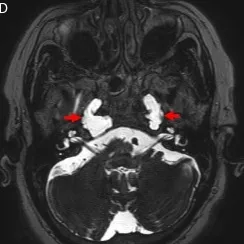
MRI of the brain; (A-D) Coronal and axial steady state sequences / FIESTA. (A-F) The images demonstrate bilateral, lytic, expansile, lobular lesions extending from Meckel's caves into the petrous apices. These lesions follow CSF signal on all sequences with no enhancement.
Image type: radiology (mri)